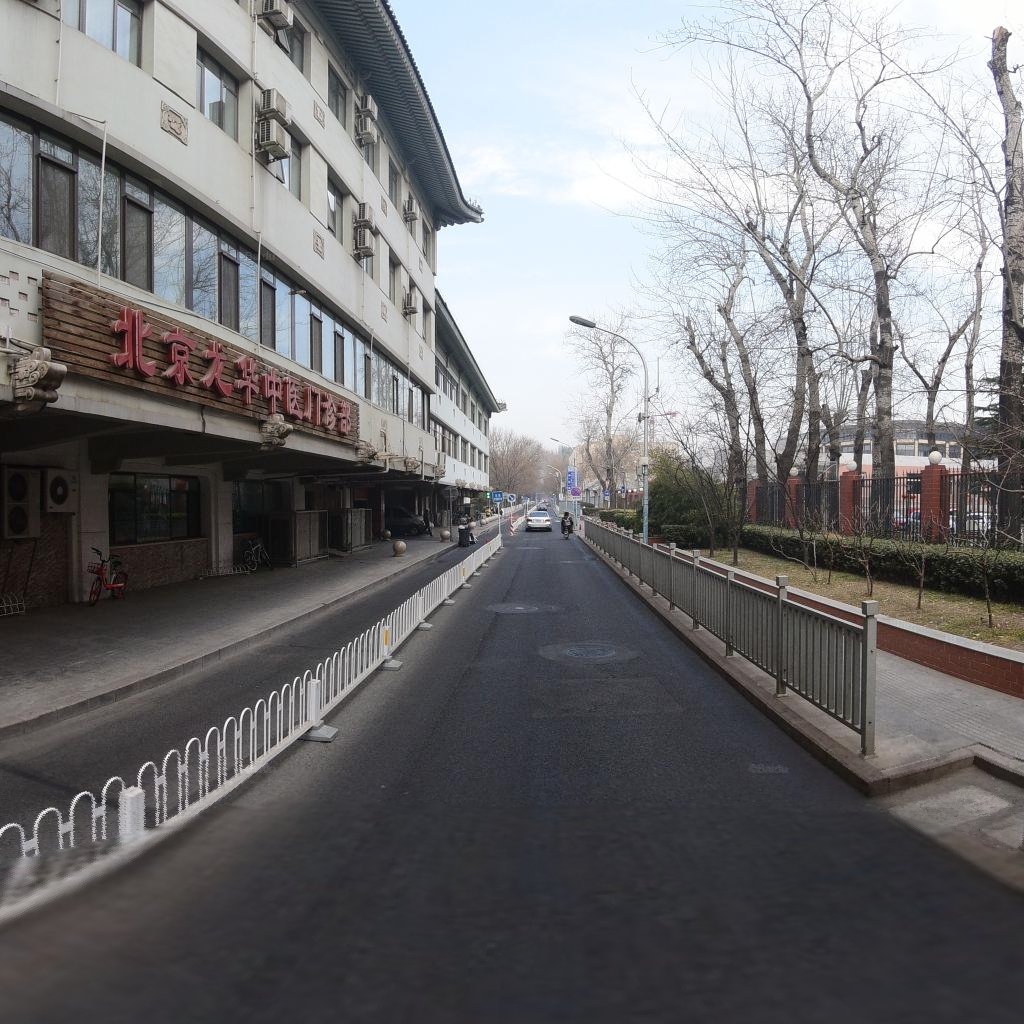
Region: Dongcheng
Road damage annotations: longitudinal crack, manhole cover